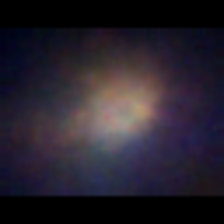
Taxon: Unknown_detritus
Group: Unknown